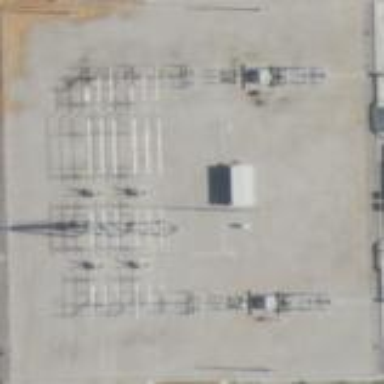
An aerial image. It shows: Power substation.